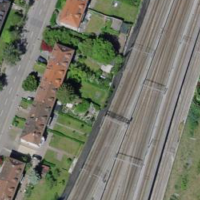
EUNIS habitat code: 54
Species observed at this site:
Bromus erectus